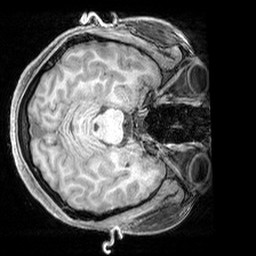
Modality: T1w
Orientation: axial
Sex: female
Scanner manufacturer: siemens
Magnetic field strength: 3 T
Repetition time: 2.3 s
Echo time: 0.00226 s